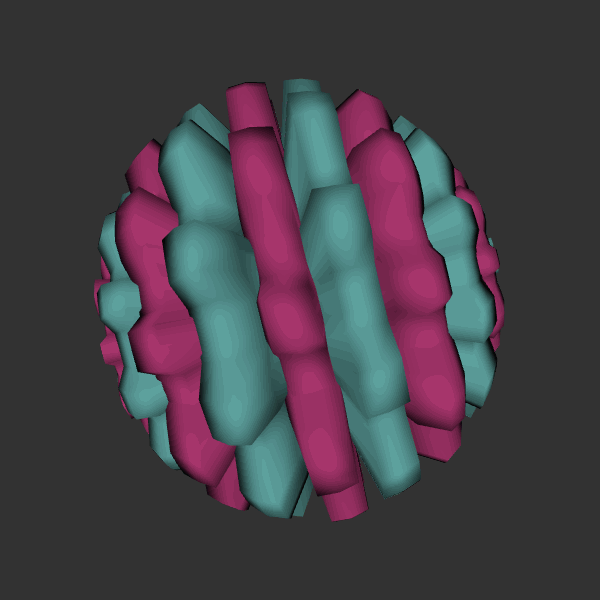
Background: dark